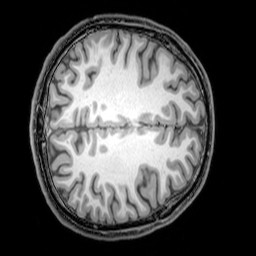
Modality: T1w
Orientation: axial
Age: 20
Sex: male
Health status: healthy
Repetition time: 0.081 s
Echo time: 0.037 s